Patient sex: M
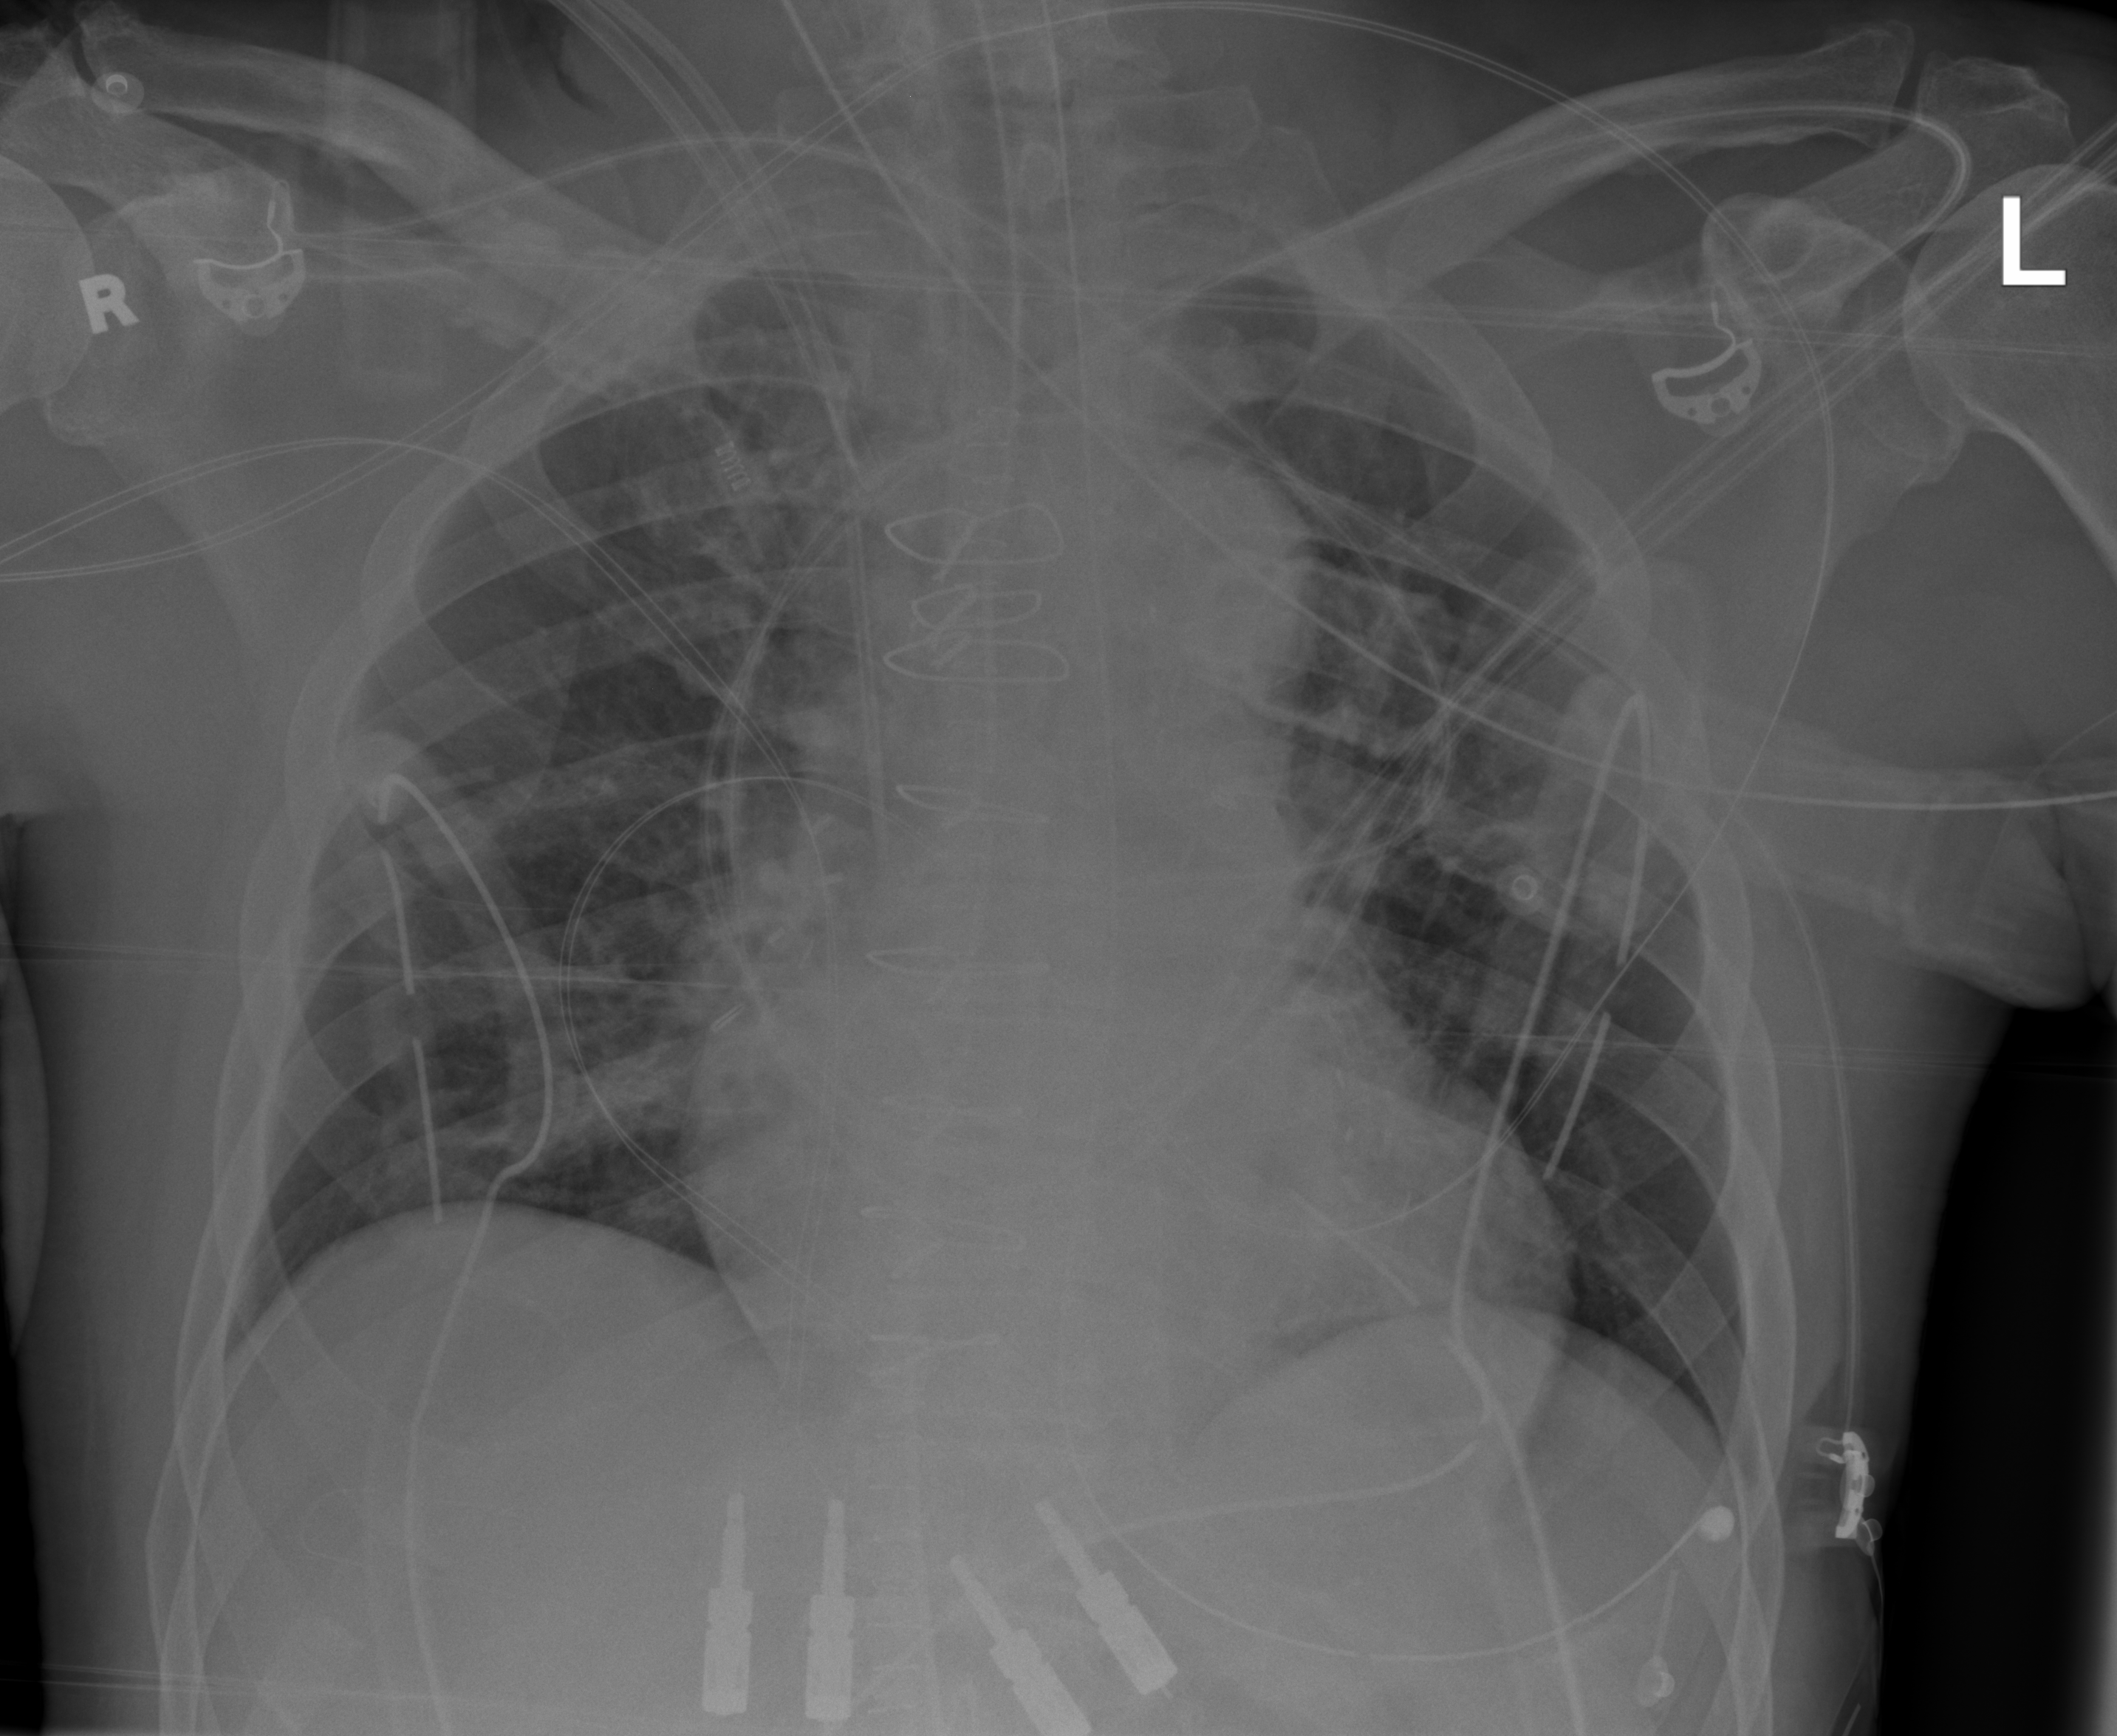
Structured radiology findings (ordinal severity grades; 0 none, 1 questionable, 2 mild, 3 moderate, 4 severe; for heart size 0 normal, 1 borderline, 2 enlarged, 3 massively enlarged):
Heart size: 2
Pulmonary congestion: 1
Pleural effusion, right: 0
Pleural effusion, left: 0
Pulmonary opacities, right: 2
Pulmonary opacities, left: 0
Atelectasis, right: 2
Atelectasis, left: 0